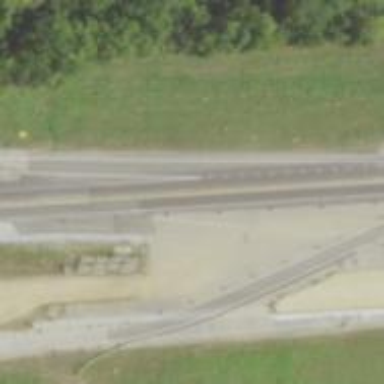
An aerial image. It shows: Motorway junction.